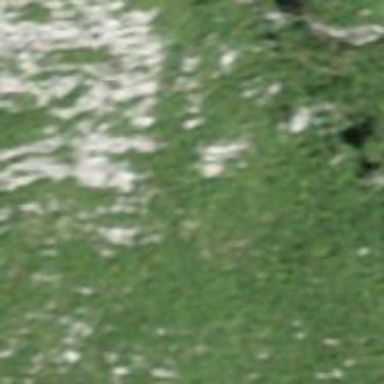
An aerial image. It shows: Natural cliff.